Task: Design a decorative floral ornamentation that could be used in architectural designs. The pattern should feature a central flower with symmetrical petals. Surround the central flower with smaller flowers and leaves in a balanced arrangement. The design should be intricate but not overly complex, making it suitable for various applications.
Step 26:
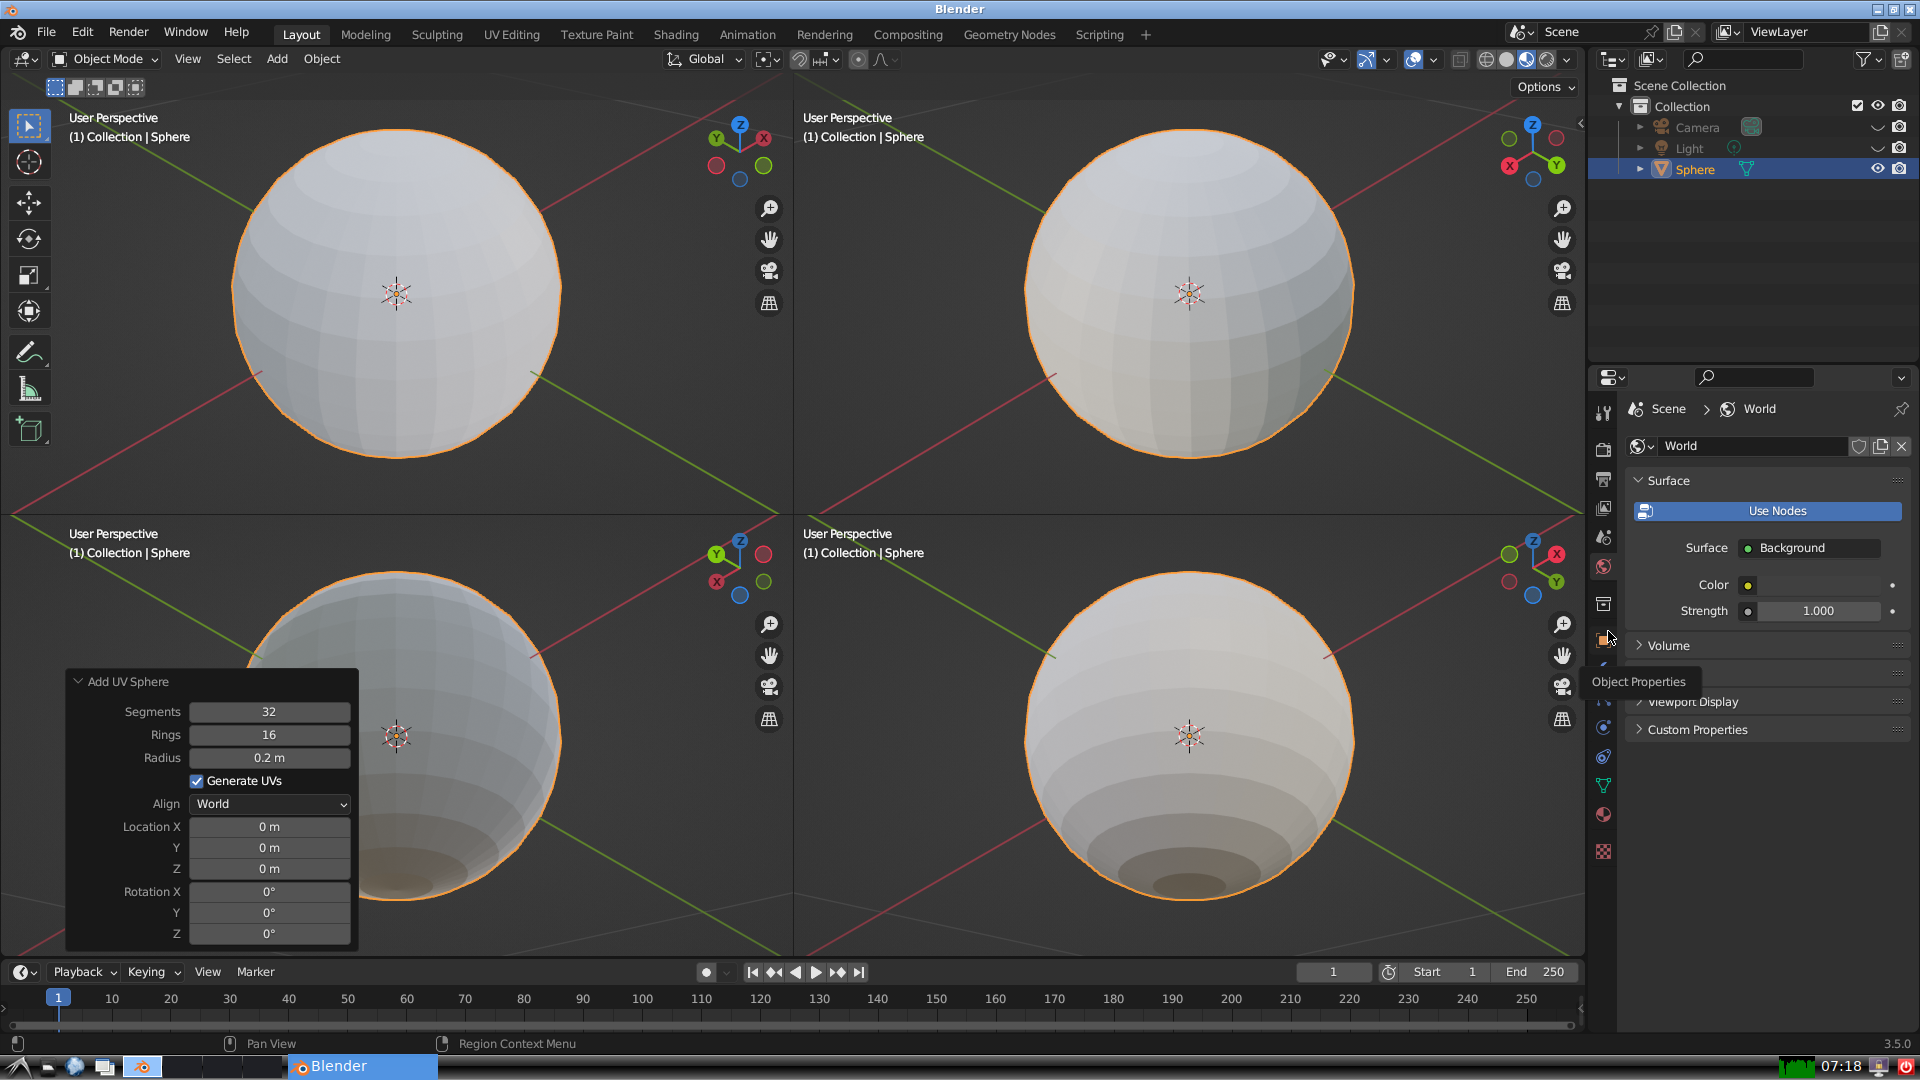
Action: click: no